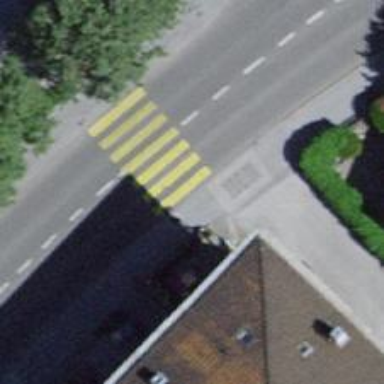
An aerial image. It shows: Kerb barrier.